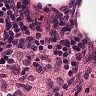
Metastatic tissue present: no